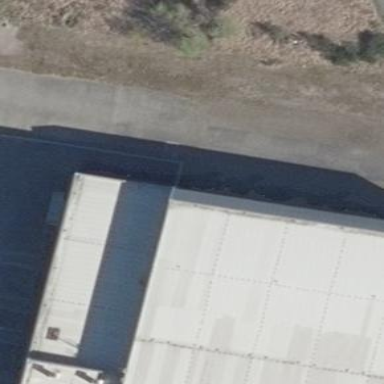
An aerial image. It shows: Close-up view of roof of building.